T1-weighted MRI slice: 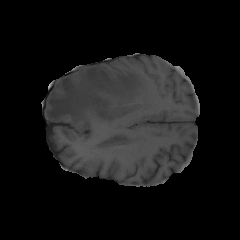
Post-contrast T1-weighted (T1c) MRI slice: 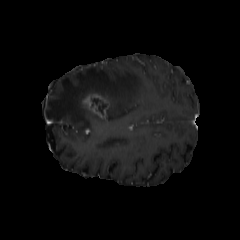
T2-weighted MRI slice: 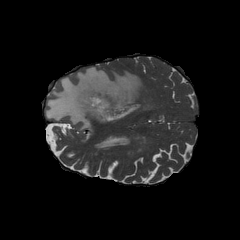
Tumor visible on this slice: yes